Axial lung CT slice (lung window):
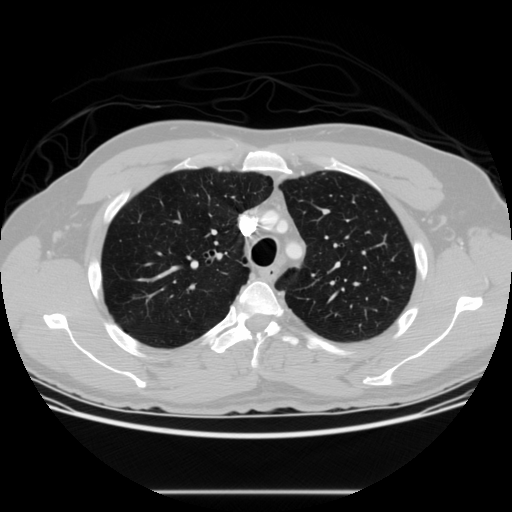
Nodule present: no